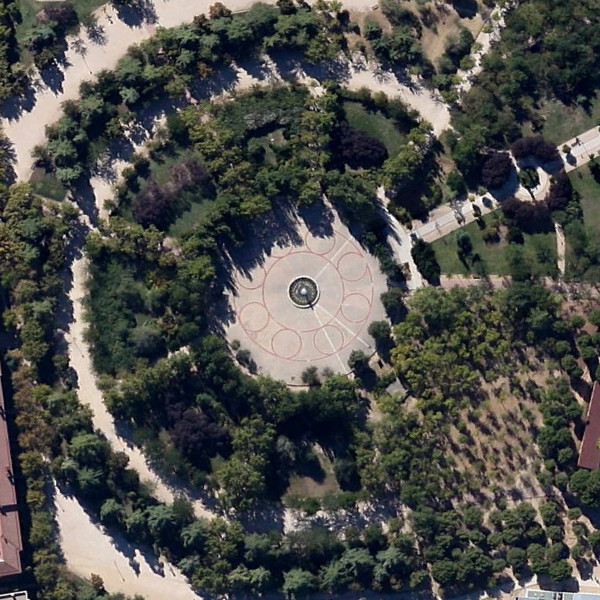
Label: Square